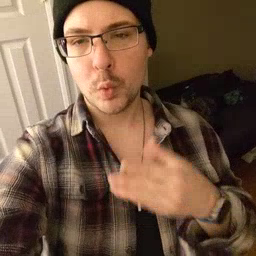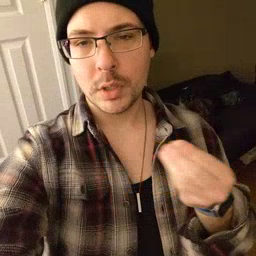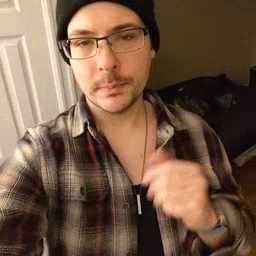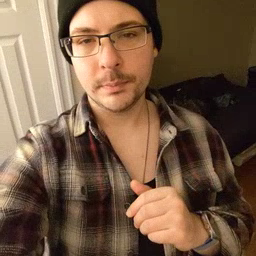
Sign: story